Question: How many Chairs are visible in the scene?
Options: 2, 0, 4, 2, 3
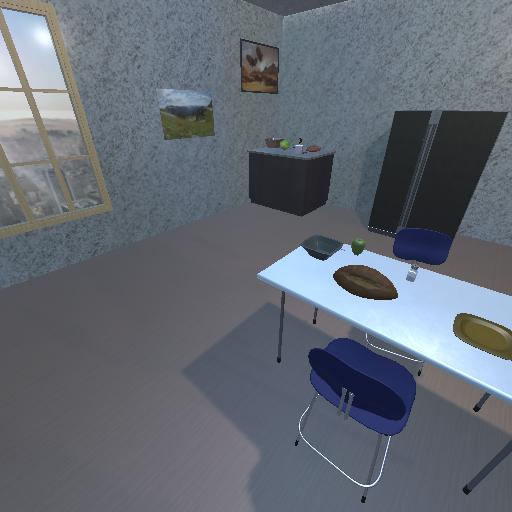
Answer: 2